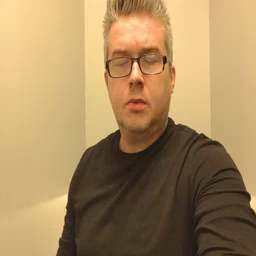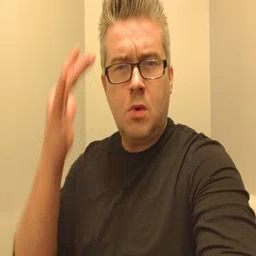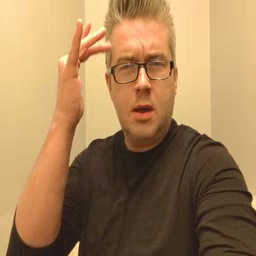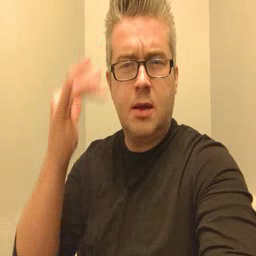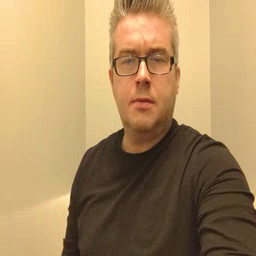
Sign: why